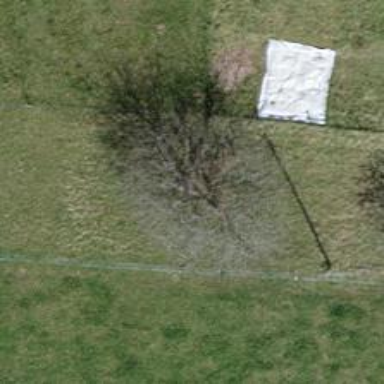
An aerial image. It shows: Beautiful tree in nature.